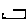
Label: square